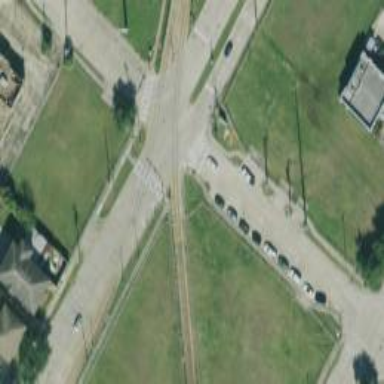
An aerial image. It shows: Crossing for the railway.